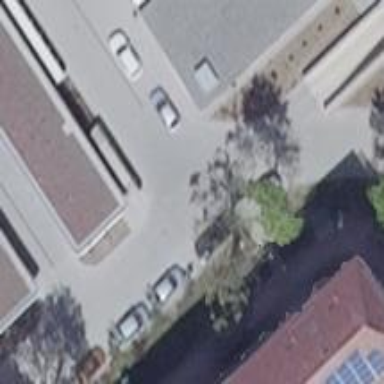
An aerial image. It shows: Group of garages.